Question: I take everything from the example page. basically there is nothing different, controller and html body is pure copy paste from accordion example from
<URL>
I tried everything....

'''
<!doctype html>
<html lang="en" ng-app="app">
<head>
<meta charset="utf-8">
<title>Test</title>
<!-- CSS files -->
<link rel="stylesheet" href="../../bower_components/bootstrap/dist/css/bootstrap.min.css">
<link rel="stylesheet" href="../../bower_components/bootstrap/dist/css/bootstrap-theme.min.css">
<!-- JS libs -->
<script src="../../bower_components/angular/angular.min.js"></script>
<script src="../../bower_components/angular-bootstrap/ui-bootstrap-tpls.min.js"></script>
<script src="../../bower_components/angular-animate/angular-animate.min.js"></script>
<!-- Application -->
<script>
var app = angular.module('app',['ui.bootstrap']);
app.controller('AccordionDemoCtrl', function ($scope) {
$scope.oneAtATime = true;
$scope.groups = [
{
title: 'Dynamic Group Header - 1',
content: 'Dynamic Group Body - 1'
},
{
title: 'Dynamic Group Header - 2',
content: 'Dynamic Group Body - 2'
}
];
$scope.items = ['Item 1', 'Item 2', 'Item 3'];
$scope.addItem = function() {
var newItemNo = $scope.items.length + 1;
$scope.items.push('Item ' + newItemNo);
};
$scope.status = {
isFirstOpen: true,
isFirstDisabled: false
};
});
</script>
</head>
<body>
<div ng-controller="AccordionDemoCtrl">
<script type="text/ng-template" id="group-template.html">
<div class="panel {{panelClass || 'panel-default'}}">
<div class="panel-heading">
<h4 class="panel-title" style="color:#fa39c3">
<a href tabindex="0" class="accordion-toggle" ng-click="toggleOpen()" uib-accordion-transclude="heading"><span
ng-class="{'text-muted': isDisabled}">{{heading}}</span></a>
</h4>
</div>
<div class="panel-collapse collapse" uib-collapse="!isOpen">
<div class="panel-body" style="text-align: right" ng-transclude></div>
</div>
</div>
</script>
<p>
<button type="button" class="btn btn-default btn-sm" ng-click="status.open = !status.open">Toggle last panel</button>
<button type="button" class="btn btn-default btn-sm" ng-click="status.isFirstDisabled = ! status.isFirstDisabled">Enable / Disable first panel</button>
</p>
<div class="checkbox">
<label>
<input type="checkbox" ng-model="oneAtATime">
Open only one at a time
</label>
</div>
<uib-accordion close-others="oneAtATime">
<uib-accordion-group heading="Static Header, initially expanded" is-open="status.isFirstOpen" is-disabled="status.isFirstDisabled">
This content is straight in the template.
</uib-accordion-group>
<uib-accordion-group heading="{{group.title}}" ng-repeat="group in groups">
{{group.content}}
</uib-accordion-group>
<uib-accordion-group heading="Dynamic Body Content">
<p>The body of the uib-accordion group grows to fit the contents</p>
<button type="button" class="btn btn-default btn-sm" ng-click="addItem()">Add Item</button>
<div ng-repeat="item in items">{{item}}</div>
</uib-accordion-group>
<uib-accordion-group heading="Custom template" template-url="group-template.html">
Hello
</uib-accordion-group>
<uib-accordion-group heading="Delete account" panel-class="panel-danger">
<p>Please, to delete your account, click the button below</p>
<button class="btn btn-danger">Delete</button>
</uib-accordion-group>
<uib-accordion-group is-open="status.open">
<uib-accordion-heading>
I can have markup, too! <i class="pull-right glyphicon" ng-class="{'glyphicon-chevron-down': status.open, 'glyphicon-chevron-right': !status.open}"></i>
</uib-accordion-heading>
This is just some content to illustrate fancy headings.
</uib-accordion-group>
</uib-accordion>
</div>
'''
'''
in complement I add my bower dependency:
'''
"dependencies": {
"angular": "~1.4.6",
"angular-bootstrap": "~0.13.4",
"angular-route": "~1.4.6",
"bootstrap": "~3.3.5",
"jquery": "~2.1.4",
"lodash": "~3.10.1",
"angular-bootstrap-switch": "~0.4.1",
"angularjs-slider": "~0.1.35",
"angular-animate": "~1.4.7",
"angular-ui-notification": "~0.0.14"
}
'''
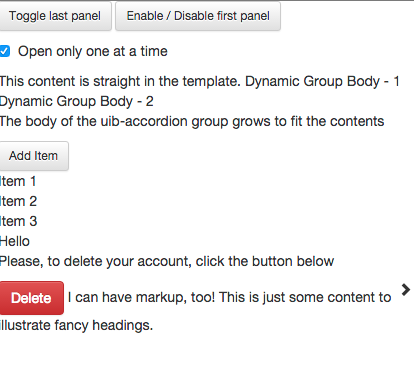
Answer: In 'bower.json', update 'angular-bootstrap' to the latest: '0.14.2' as of today.
Your example doesn't work because you copy pasted the code from the documentation: this code is valid for '0.14.x' but you are still in '0.13.x'.
If you want to stay with version '0.13.4', you will have to remove the 'uib-' prefix in the name of the directives, i.e.:
- 'uib-accordion''accordion'- 'uib-accordion-group''accordion-group'- 'uib-accordion-heading''accordion-heading'